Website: macys
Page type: customer-info-address
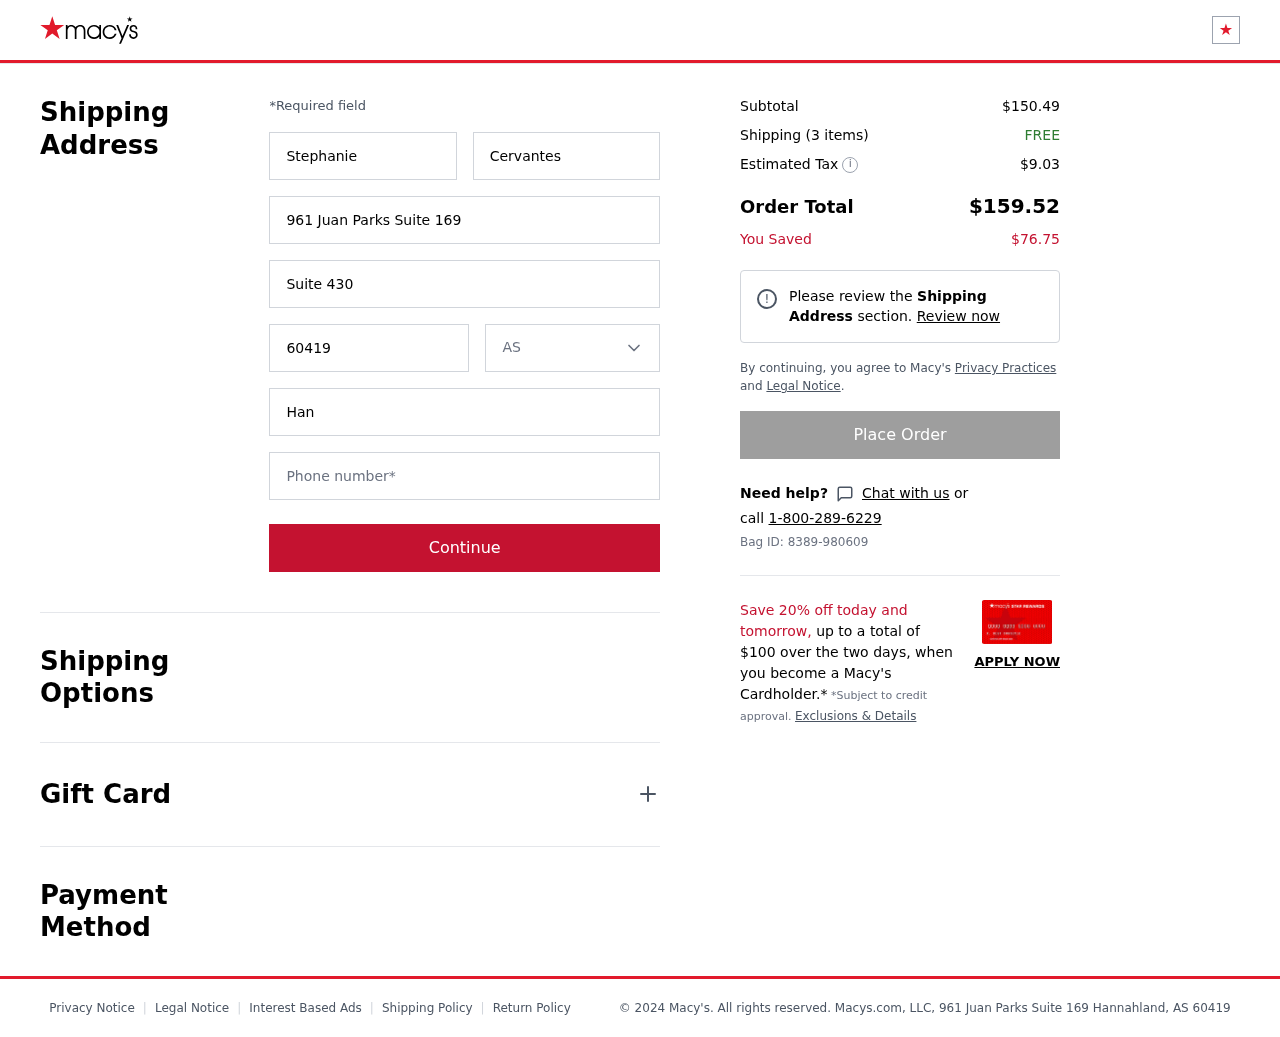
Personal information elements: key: PII_CITY
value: Hannahland
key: PII_FIRSTNAME
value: Stephanie
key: PII_LASTNAME
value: Cervantes
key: PII_PHONE
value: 4685559854
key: PII_POSTCODE
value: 60419
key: PII_STATE
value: AS
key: PII_STREET
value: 961 Juan Parks Suite 169
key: PII_STREET2
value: Suite 430
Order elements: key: ORDER_SUBTOTAL
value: $150.49
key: ORDER_NUM_ITEMS
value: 3
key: ORDER_SHIPPING_COST
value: FREE
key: ORDER_TAX
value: $9.03
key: ORDER_TOTAL
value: $159.52
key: ORDER_SAVINGS
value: $76.75
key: ORDER_BAG_ID
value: Bag ID: 8389-980609